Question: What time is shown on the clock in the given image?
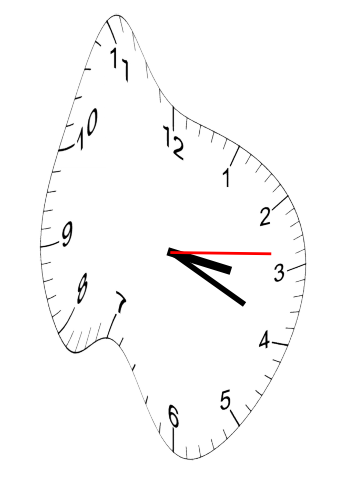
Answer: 03:19:14